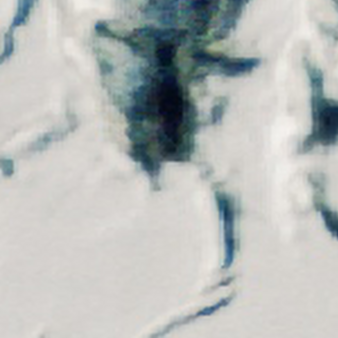
Label: other